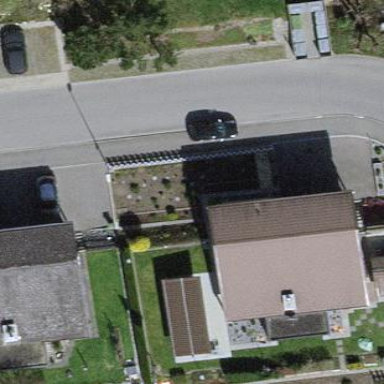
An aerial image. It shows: Building with tile roof.